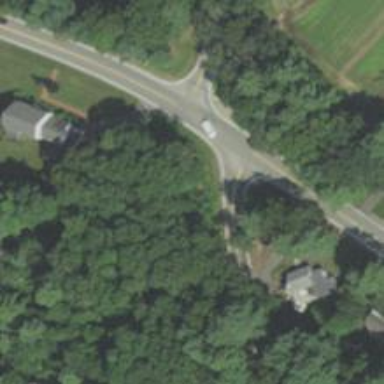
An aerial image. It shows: Road with stop sign.